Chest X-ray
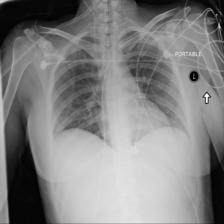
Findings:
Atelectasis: negative
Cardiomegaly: negative
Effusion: negative
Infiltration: negative
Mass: negative
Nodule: negative
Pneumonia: negative
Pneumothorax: negative
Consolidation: negative
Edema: negative
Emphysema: negative
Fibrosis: negative
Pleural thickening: negative
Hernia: negative